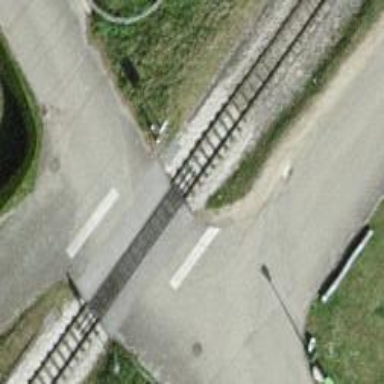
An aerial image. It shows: Level crossing along the railway.